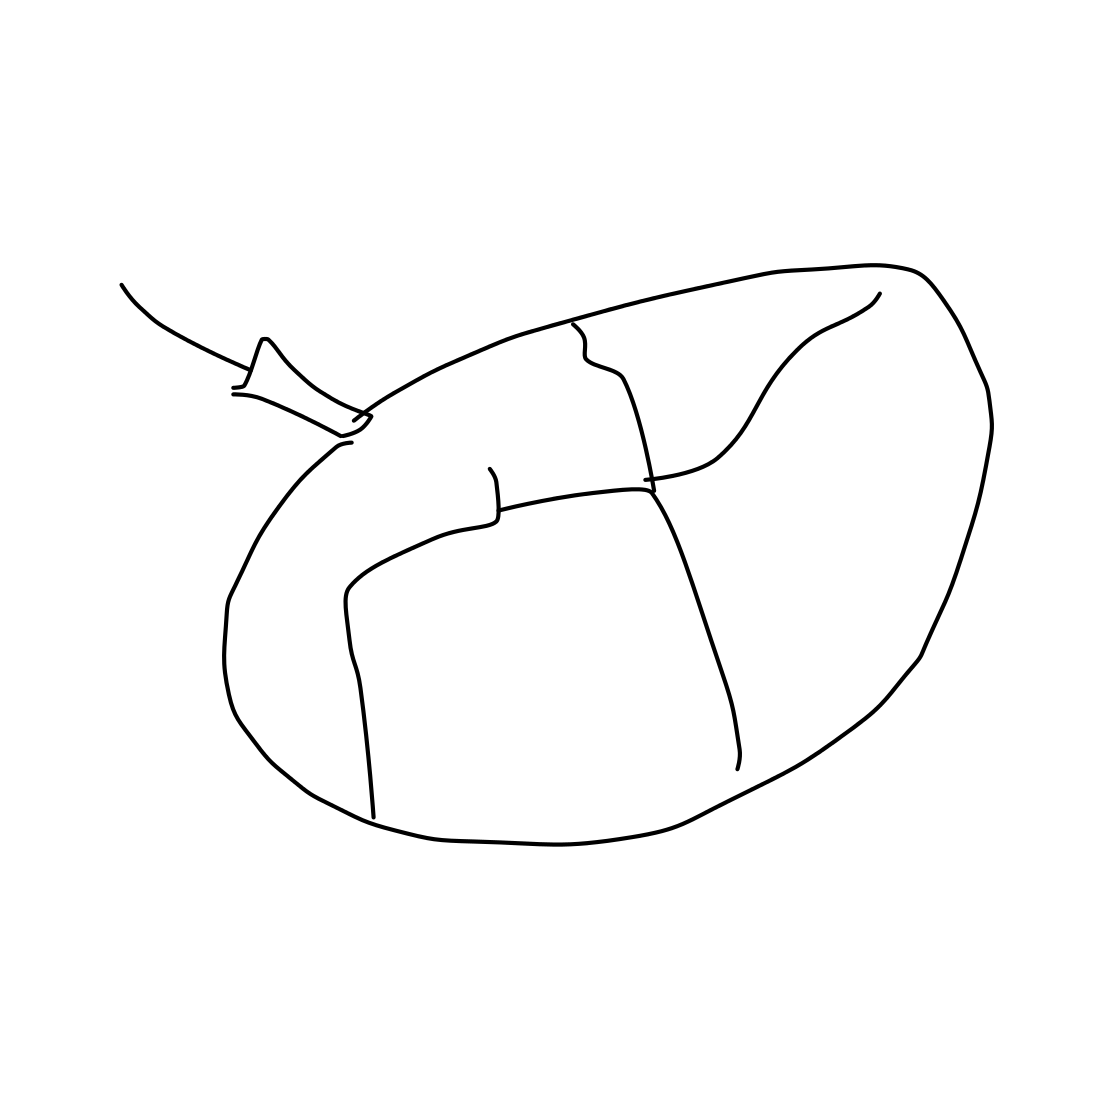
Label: satellite dish